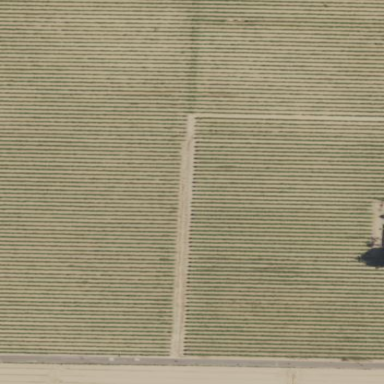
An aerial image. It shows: Beautiful vineyard in the countryside.